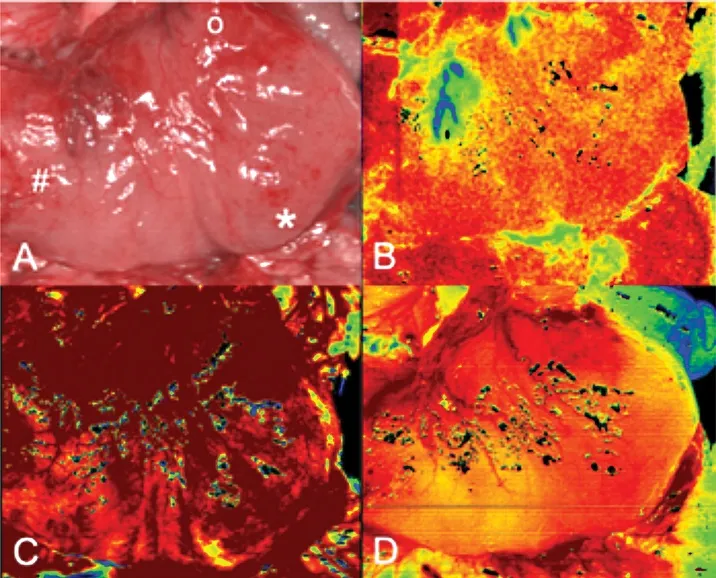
Intraoperative situs (
A
) and HSI assessment (StO
2
[
B
], THI [
C
], and NIR-PI [
D
]) before esophagogastric anastomosis for gastric transposition. O, fundus
; *,
greater curvature;
#,
antrum
; HSI, hyperspectral imaging; NIR-PI, near-infrared perfusion index; StO
2
, tissue oxygen saturation; THI, tissue hemoglobin index.
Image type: medical_photograph (other_medical_photograph)